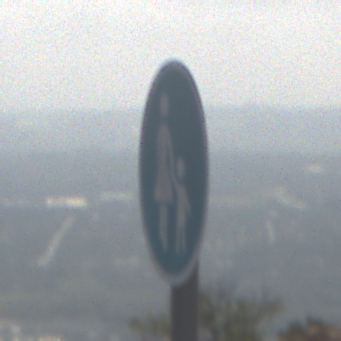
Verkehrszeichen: Gehweg
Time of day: Midday
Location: Outdoor (Nature)
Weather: PartlyCloudy
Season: NotSpecified
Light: Natural